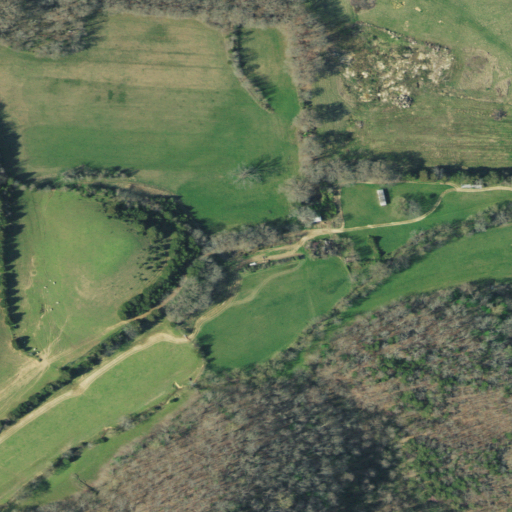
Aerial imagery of valley in Tennessee named Moore Hollow containing pasture, deciduous forest, mixed forest, open development, and low intensity development